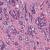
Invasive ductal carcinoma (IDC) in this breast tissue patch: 1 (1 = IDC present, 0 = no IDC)